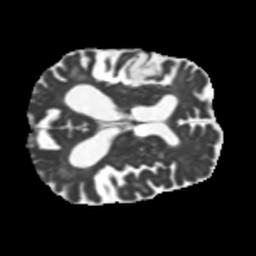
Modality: MD
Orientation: axial
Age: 69
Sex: male
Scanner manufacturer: siemens
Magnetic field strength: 3 T
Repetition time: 5.25 s
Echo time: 0.08 s